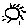
Label: sun